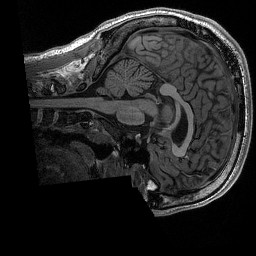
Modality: T1w
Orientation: sagittal
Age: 24
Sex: male
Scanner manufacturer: siemens
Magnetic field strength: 3 T
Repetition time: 2.53 s
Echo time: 0.0033 s